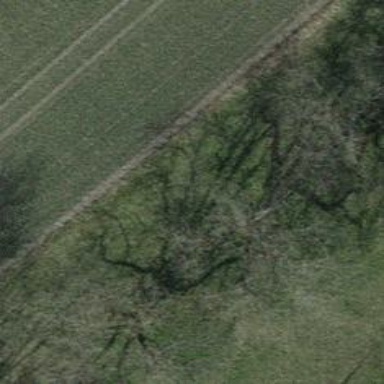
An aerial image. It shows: Agricultural area with deciduous broadleaved trees.